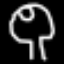
Label: mushroom